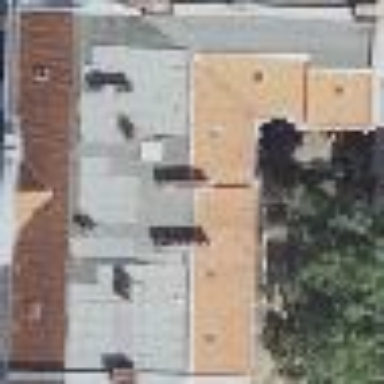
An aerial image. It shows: Saltbox-roofed apartment building.